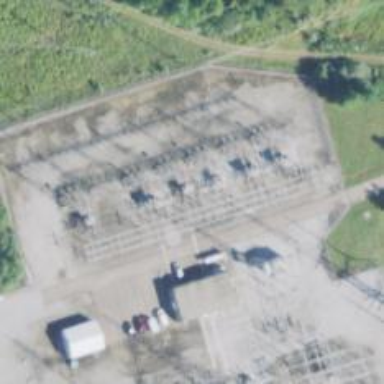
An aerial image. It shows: Switch used for power control.